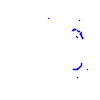
Particle: pion